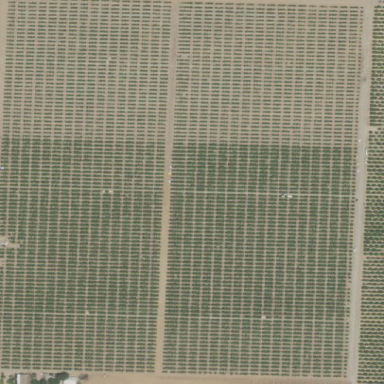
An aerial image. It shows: Orange orchard with rows of orange trees.